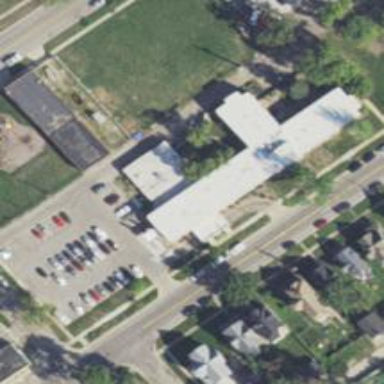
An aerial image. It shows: Nursing home.